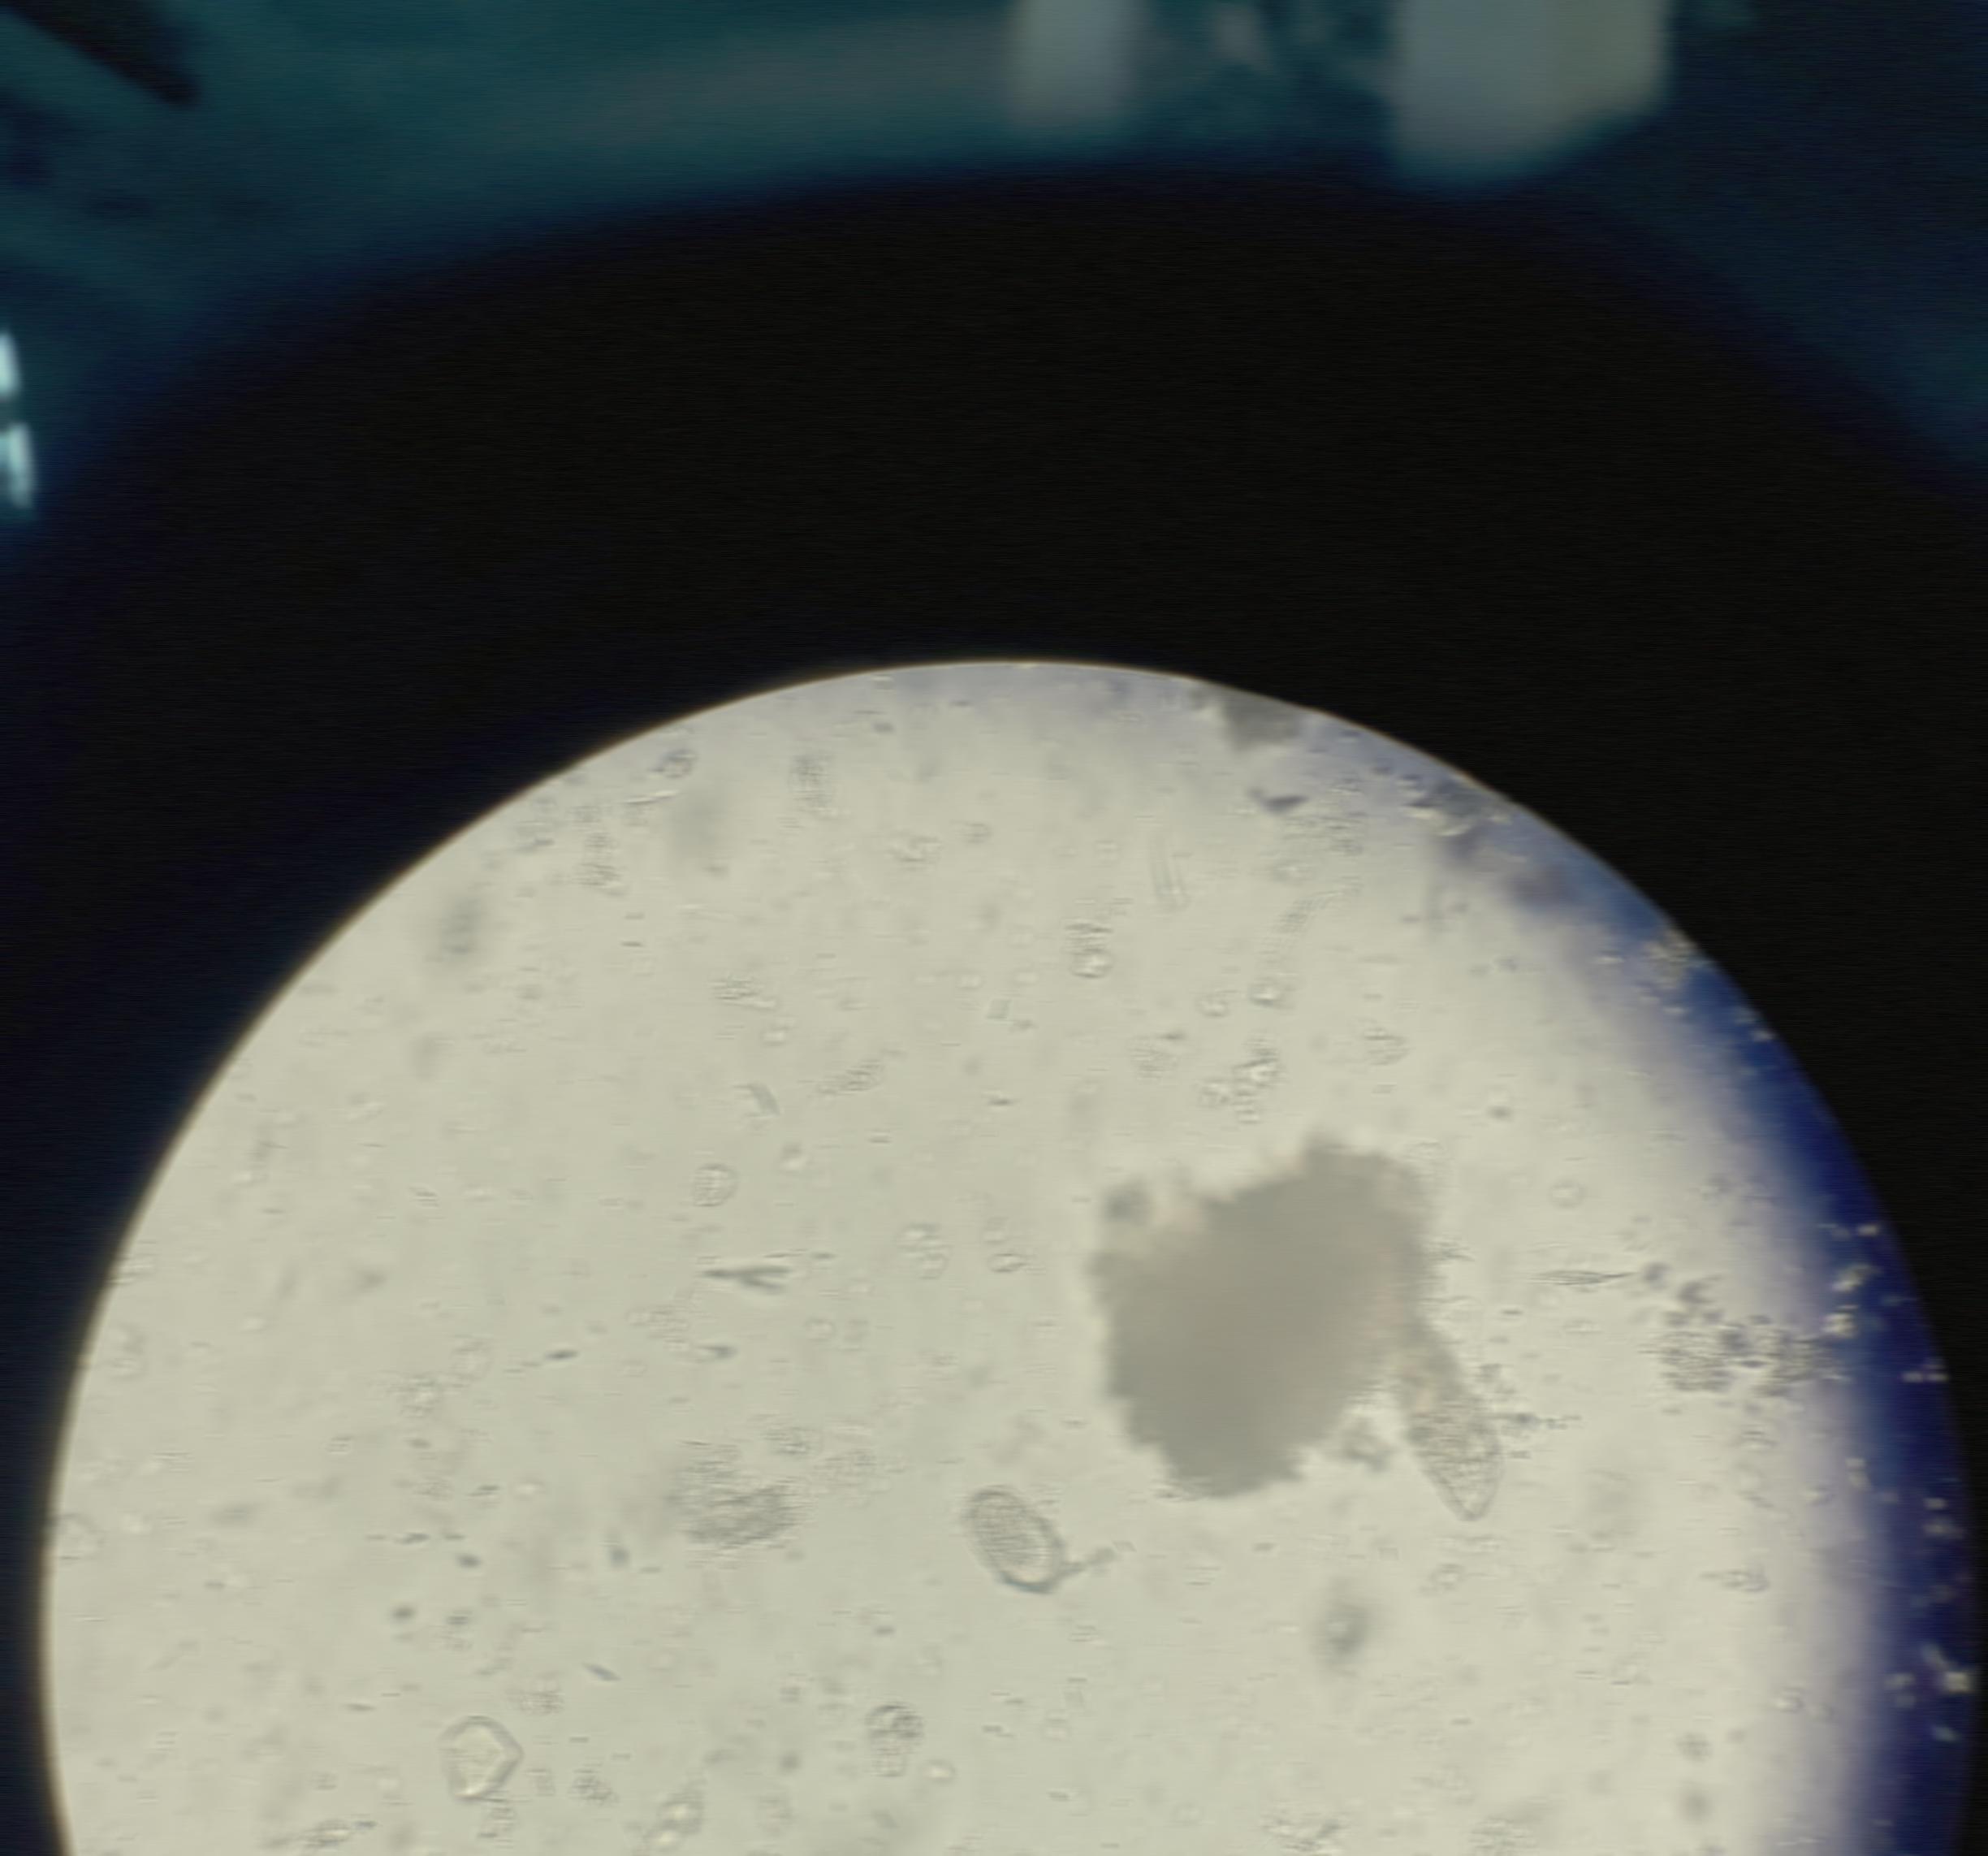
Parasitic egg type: Capillaria philippinensis